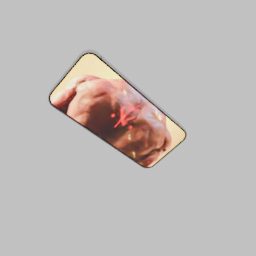
Label: electronics